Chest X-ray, PA view. Patient: 65 years old, sex M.
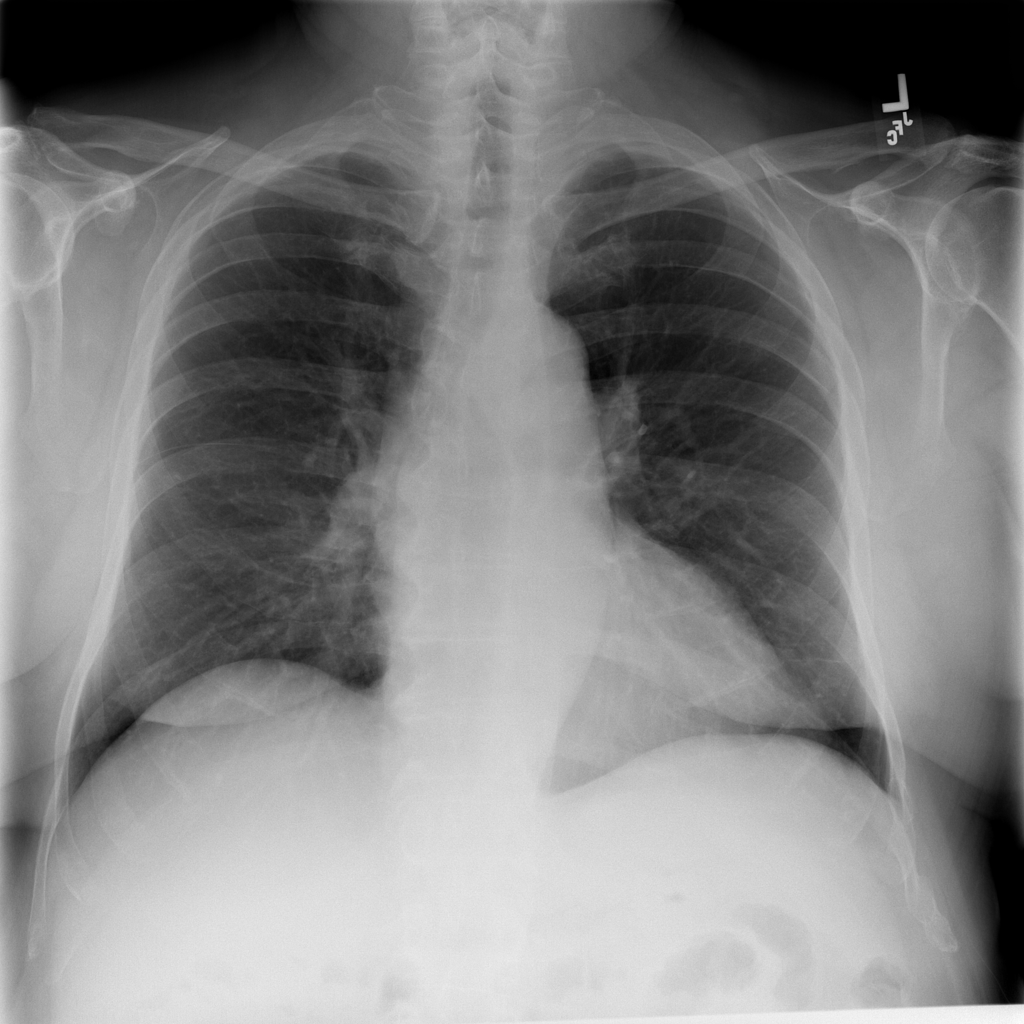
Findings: No Finding